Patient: sex M, age 66
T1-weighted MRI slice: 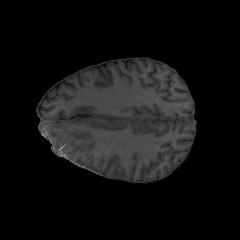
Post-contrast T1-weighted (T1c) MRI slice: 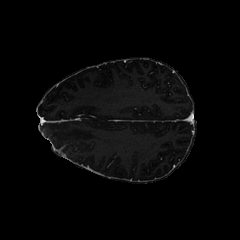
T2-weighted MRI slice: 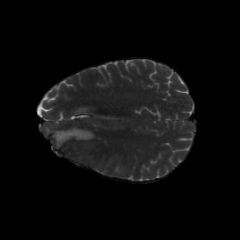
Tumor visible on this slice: yes
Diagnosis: Glioblastoma, IDH-wildtype
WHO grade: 4